Question: I need to reset some values in a DataFrame of objects
'''
import pandas as pd
import numpy as np
df = pd.DataFrame({
'x': [[0] * 6, ['']],
'y': [[0, np.nan, 0, 1, 0, 1], [4, 3, 5]],
'z': [[5, 5, 5, 4, 4, 4], [65, 324, 45.345]]
})
def test(ar):
if ar == ['']:
return False
else:
return True
df.applymap(test)
'''
The applymap returns this:

I just need to take the columns and cells with 'True' into a structure like the following:
'''
d = {
'x': [(0, [''])],
'y': [(0, ['']), (1, ['']),]
'z': [(0, ['']), (1, ['']),]
}
'''
Which is the fastest method to achieve this? There has to be a simple way to solve it.
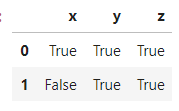
Answer: I'm not sure how effective this is, but you can try:
'''
new_df = df.applymap(test).stack()
# replace True with the empty string
new_df = new_df[new_df].replace({True:''}).reset_index(level=0)
# get the tuples
s = new_df.apply(lambda x: tuple(x), axis=1)
# group the tuples by (original) column names and return dict
d = s.groupby(s.index).apply(lambda x: x.tolist()).to_dict()
'''
Output:
'''
{'x': [(0, '')], 'y': [(0, ''), (1, '')], 'z': [(0, ''), (1, '')]}
'''
---
Optimized algorythm by the asker. The replacement step is not needed if I return the right object in the 'applymap' directly
'''
df = pd.DataFrame({
'x': [[0] * 6, ['']],
'y': [[0, np.nan, 0, 1, 0, 1], [4, 3, 5]],
'q': [[''], ['']],
'z': [[5, 5, 5, 4, 4, 4], [65, 324, 45.345]]
})
new_df = df.applymap(lambda x: None if x == [''] else [''])
new_df = new_df.stack().reset_index(level=0)
s = new_df.apply(lambda x: tuple(x), axis=1)
d = s.groupby(s.index).apply(lambda x: x.tolist()).to_dict()
d
'''